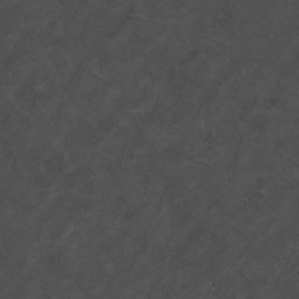
Label: non_frost